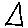
Label: triangle